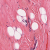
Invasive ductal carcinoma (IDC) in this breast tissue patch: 0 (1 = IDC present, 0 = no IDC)